Question: What is the value of this measurement?
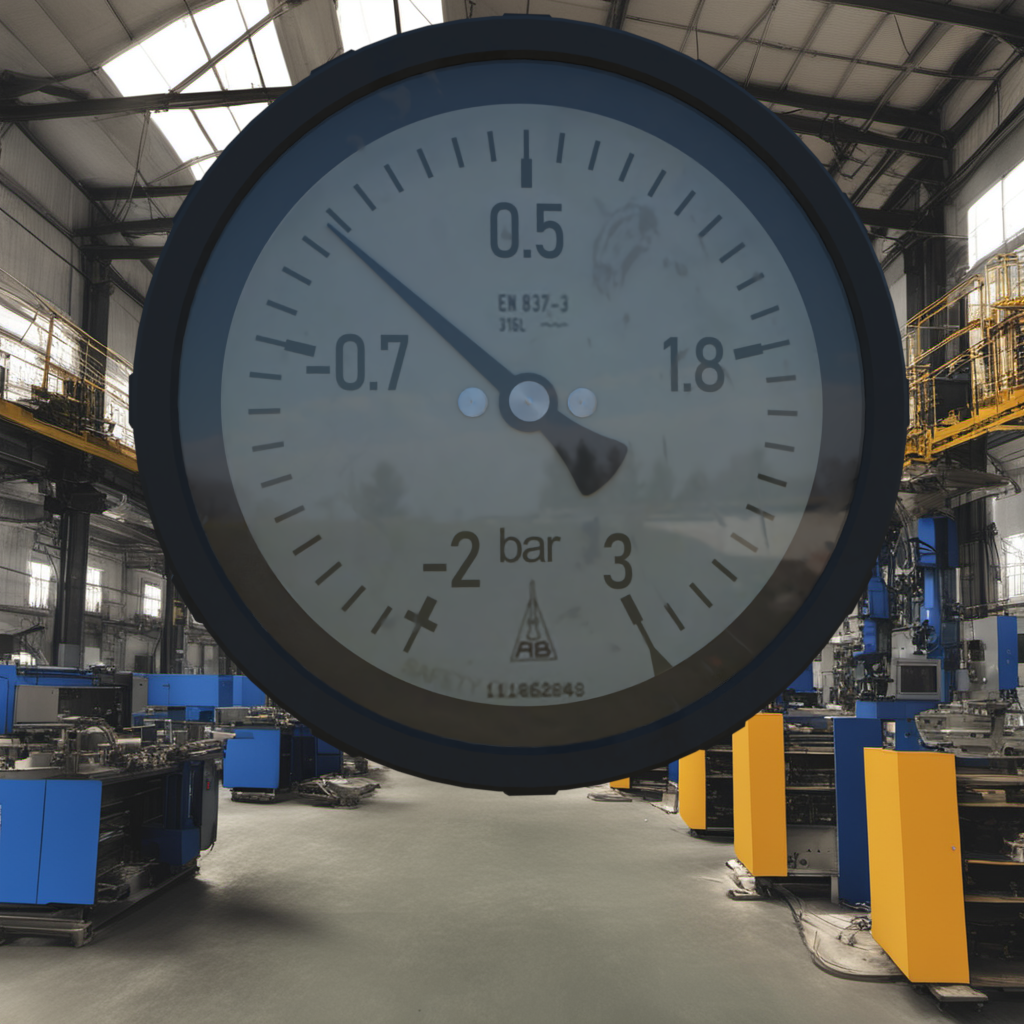
Answer: The result is -0.31
Question: What is the range of this measurement?
Answer: The range is from -2 to 3
Question: What is the minimum and maximum reading range of the measurement in the image?
Answer: The minimum value is -2 and the maximum value is 3